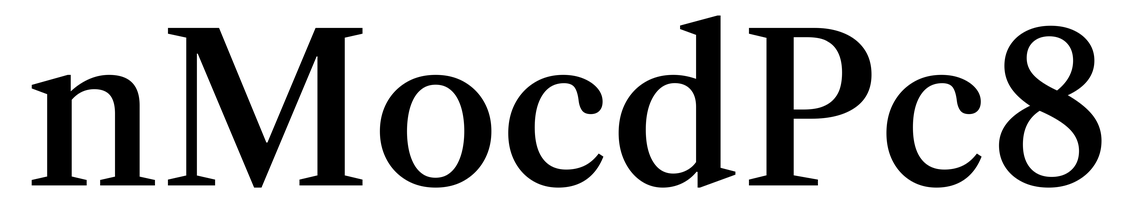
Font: LibreCaslonText_Medium